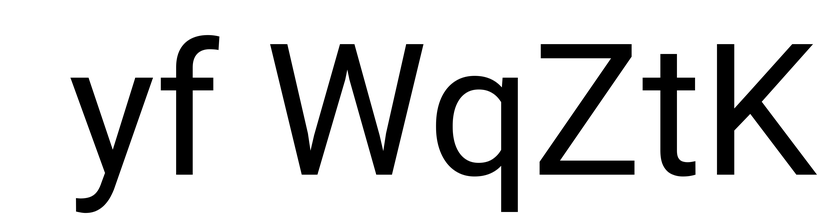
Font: Roboto_Regular